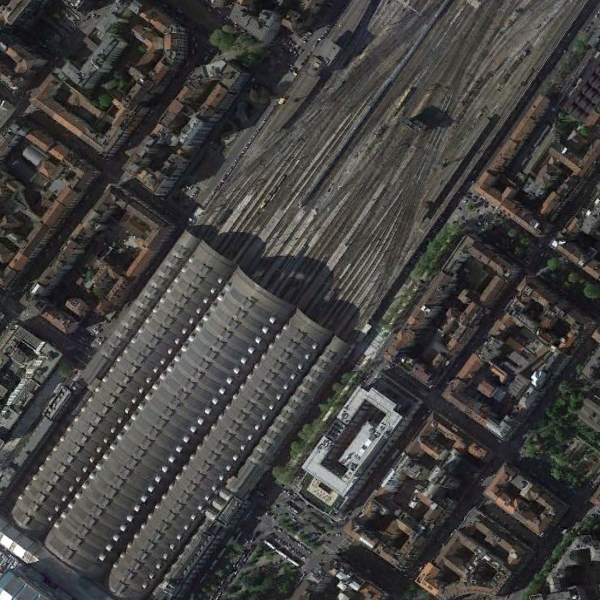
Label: RailwayStation